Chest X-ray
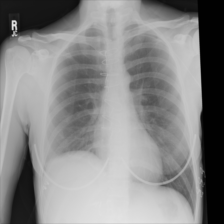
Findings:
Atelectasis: negative
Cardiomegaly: negative
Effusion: negative
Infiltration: negative
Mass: negative
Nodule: negative
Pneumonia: negative
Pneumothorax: negative
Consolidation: negative
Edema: negative
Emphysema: negative
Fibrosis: negative
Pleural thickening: negative
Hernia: negative